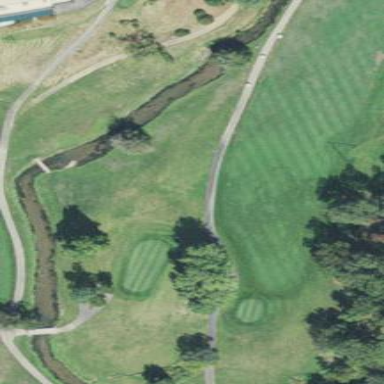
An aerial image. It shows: Grassy area designated as golf fairway.